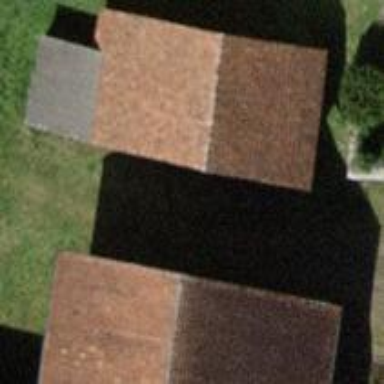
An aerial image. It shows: Farm auxiliary building with gabled roof.